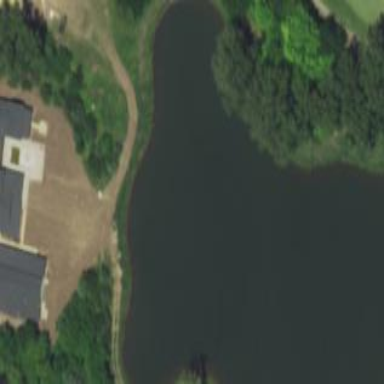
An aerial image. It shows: Serene lake.